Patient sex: M
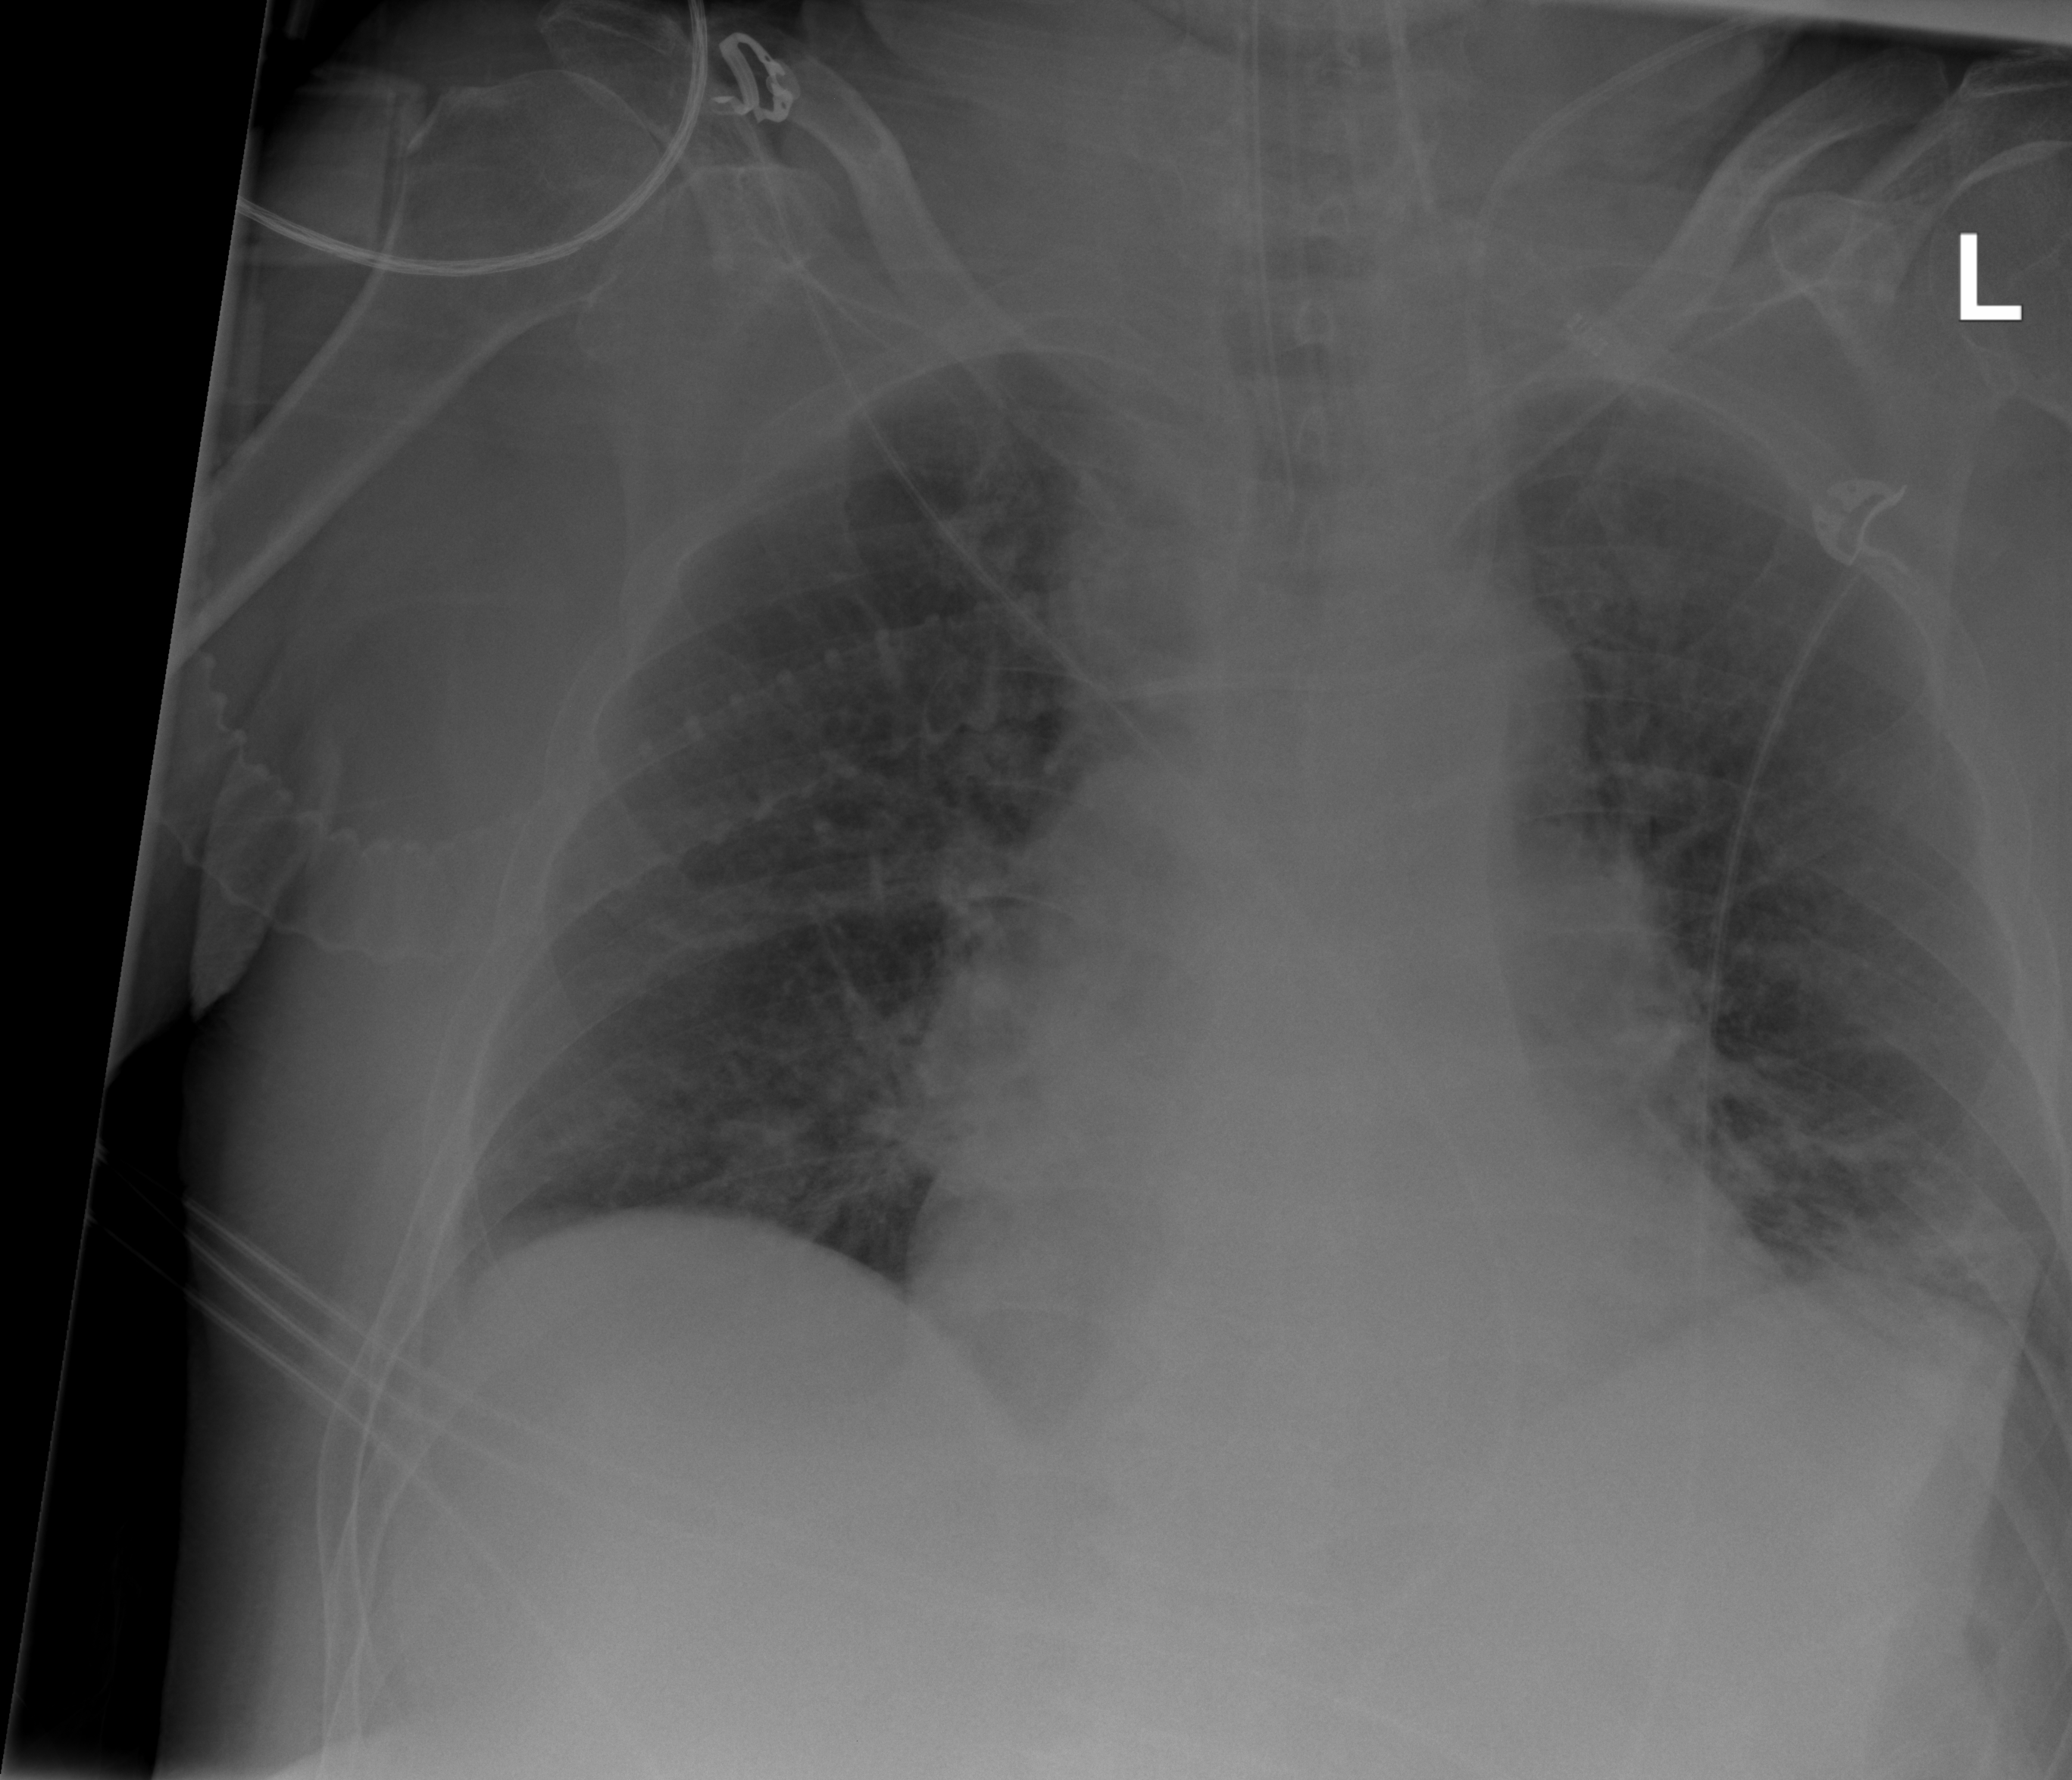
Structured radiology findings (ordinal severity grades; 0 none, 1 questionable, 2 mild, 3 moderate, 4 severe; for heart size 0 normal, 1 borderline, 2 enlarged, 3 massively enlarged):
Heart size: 1
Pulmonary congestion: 2
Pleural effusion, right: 0
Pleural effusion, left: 0
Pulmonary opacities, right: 0
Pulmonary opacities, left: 0
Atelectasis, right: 1
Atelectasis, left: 2